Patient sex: M
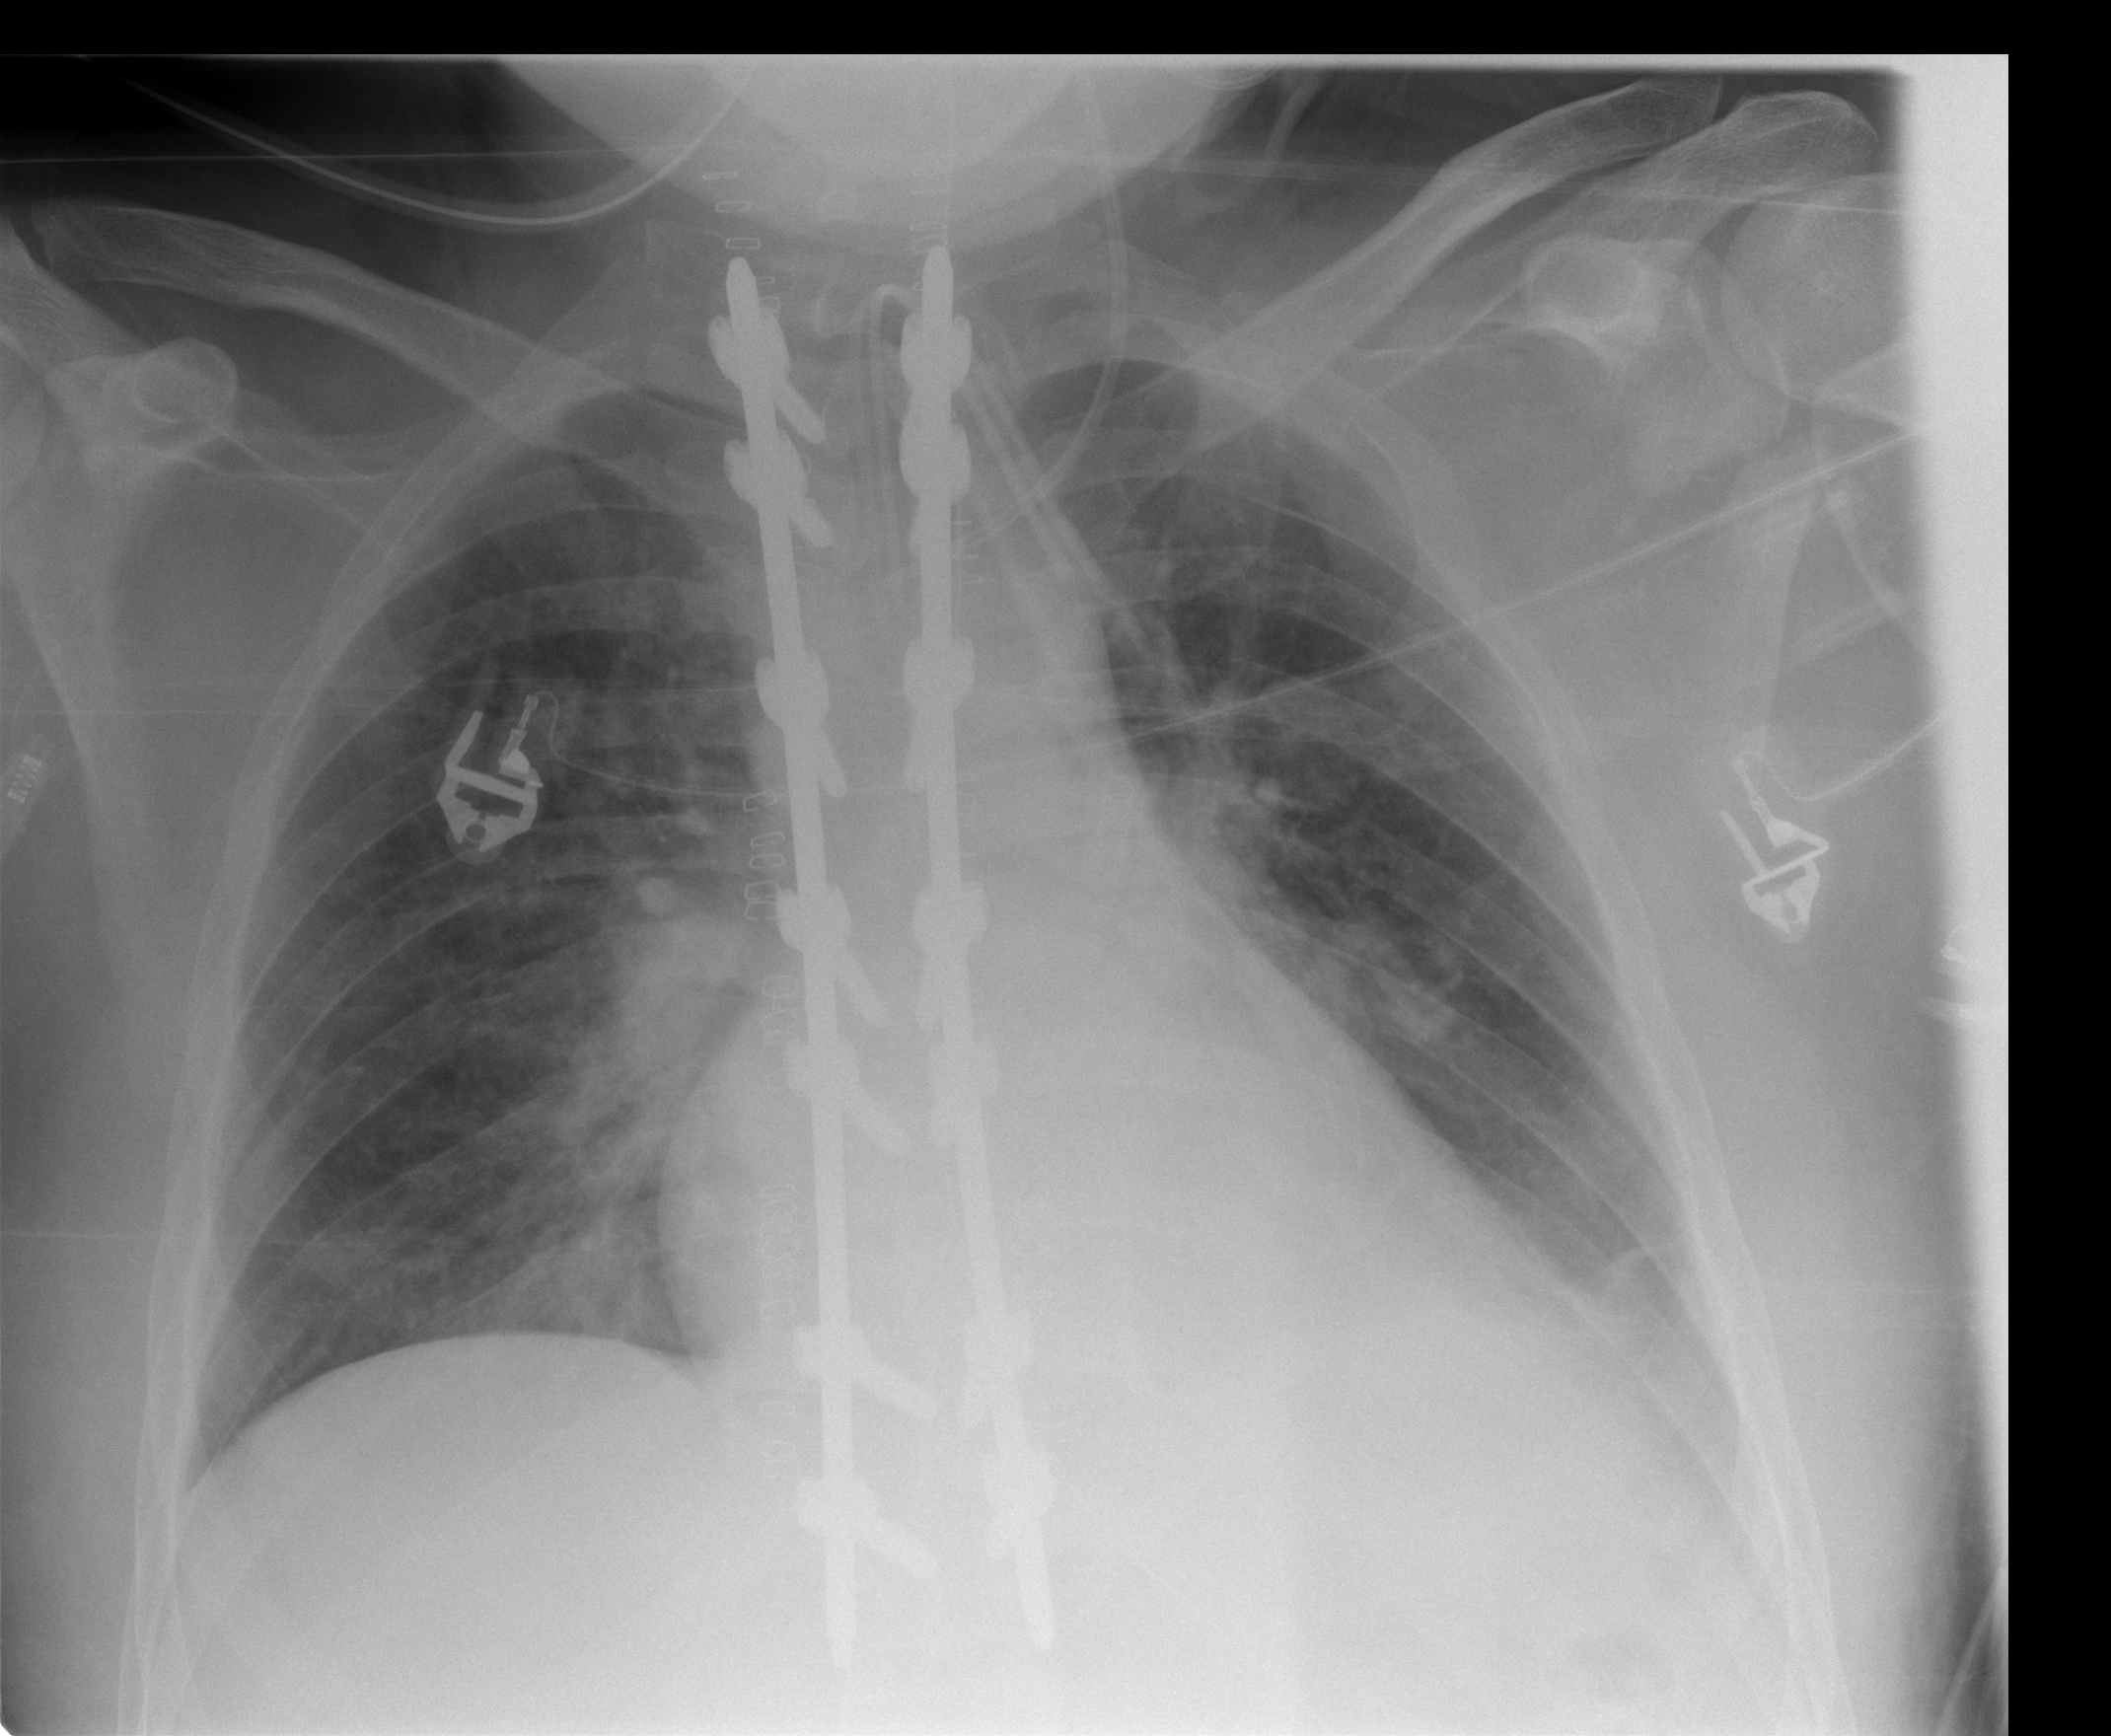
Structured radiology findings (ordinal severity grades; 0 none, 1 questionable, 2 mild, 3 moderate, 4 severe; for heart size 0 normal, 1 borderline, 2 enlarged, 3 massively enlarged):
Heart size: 0
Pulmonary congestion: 2
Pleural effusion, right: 0
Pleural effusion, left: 2
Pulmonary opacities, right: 2
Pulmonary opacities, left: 0
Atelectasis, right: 0
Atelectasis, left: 2